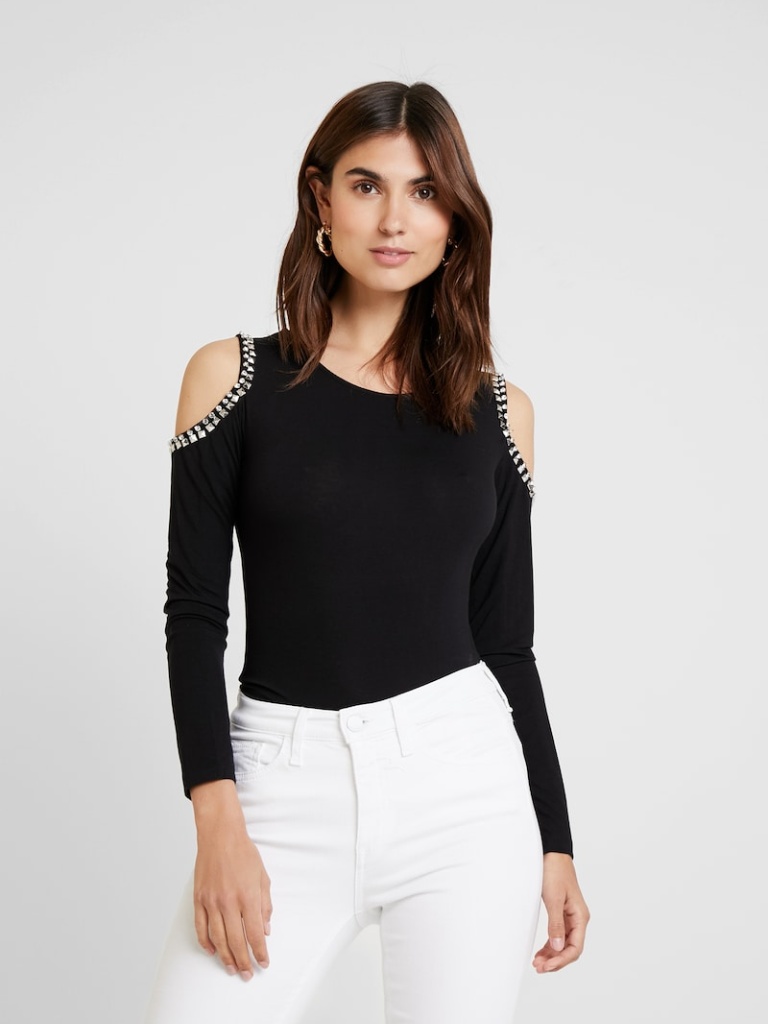
knit tight a long-sleeved with the sleeves down waist length Fully Tucked in crew top